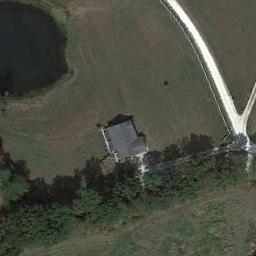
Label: sparse_residential